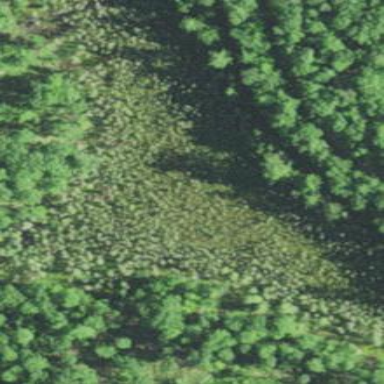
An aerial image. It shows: Bog wetland.